Interaction volume radius: 5 \u00c5
Interaction volume height: 25 \u00c5
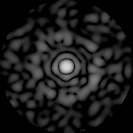
Disorder parameter: 0.8425